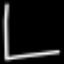
Label: square